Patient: sex F, age 58
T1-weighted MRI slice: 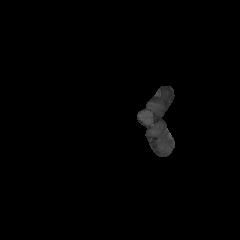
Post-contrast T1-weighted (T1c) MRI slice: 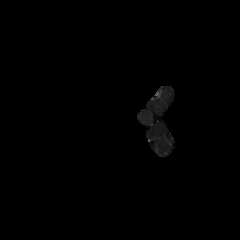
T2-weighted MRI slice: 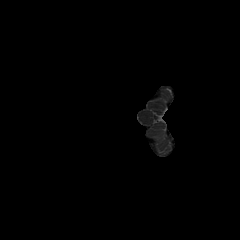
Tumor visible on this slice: no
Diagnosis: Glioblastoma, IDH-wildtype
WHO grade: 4